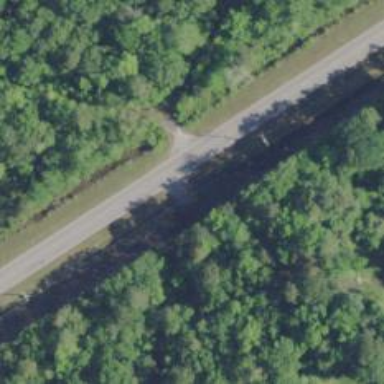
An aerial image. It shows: Secondary road.